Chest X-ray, AP view. Patient: 45 years old, sex F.
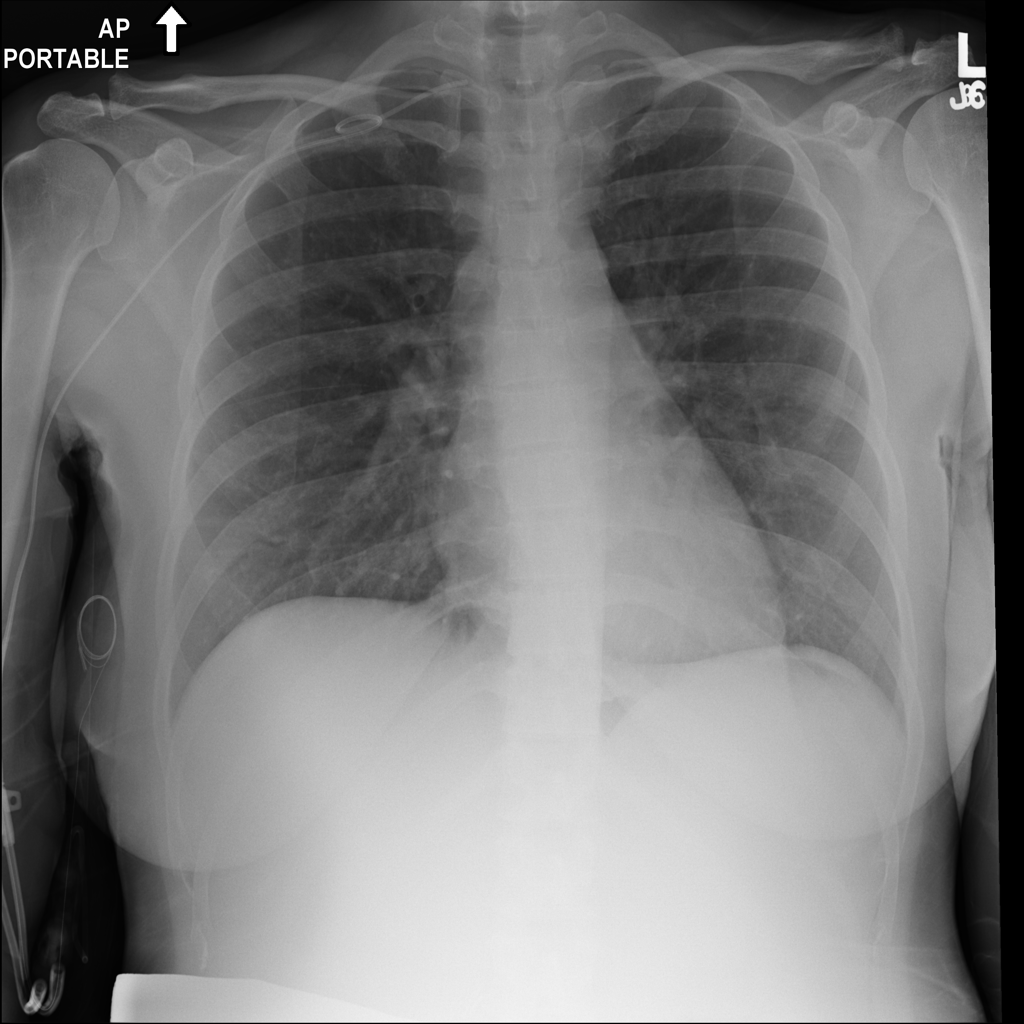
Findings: No Finding